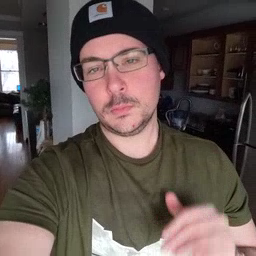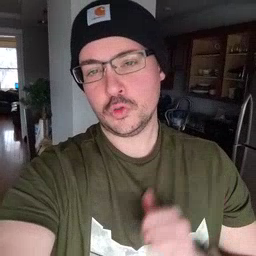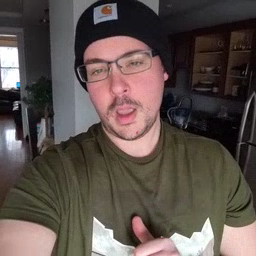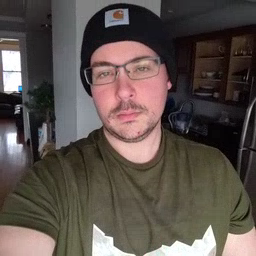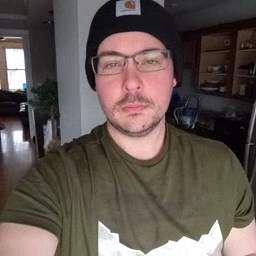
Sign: jacket